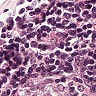
Metastatic tissue present: no